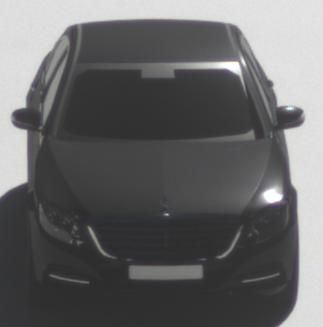
Make: Mercedes-Benz
Model: S 400 HYBRID
Detailed model: S-Class (222) Limousine
Model produced from: 2013/05
Model produced until: 2015/04
Doors: 4
Color: black
Road condition: dry road
Daytime: morning or afternoon
Contrast: high contrast